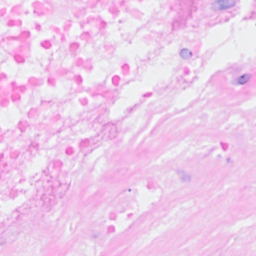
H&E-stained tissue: Breast